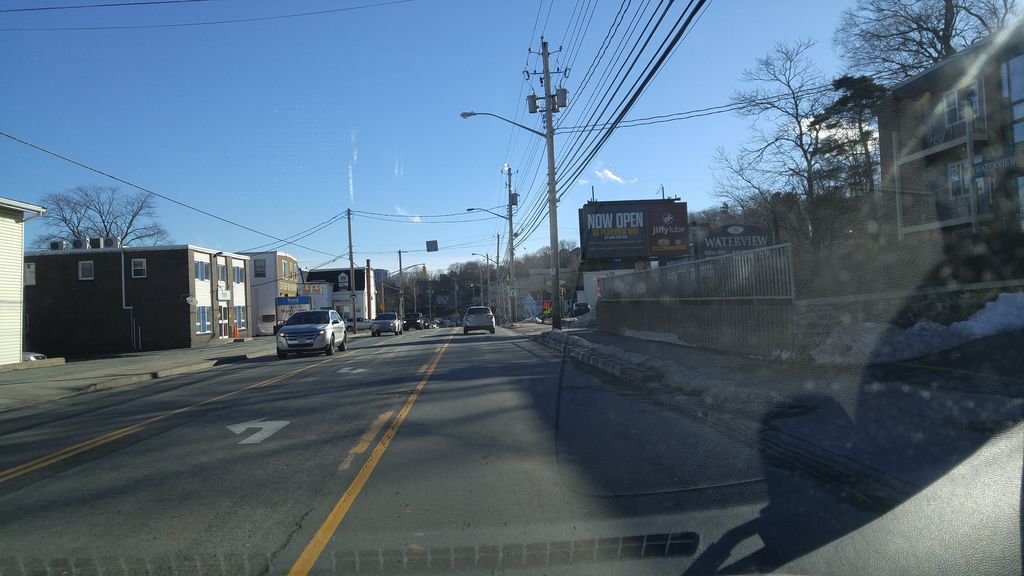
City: halifax